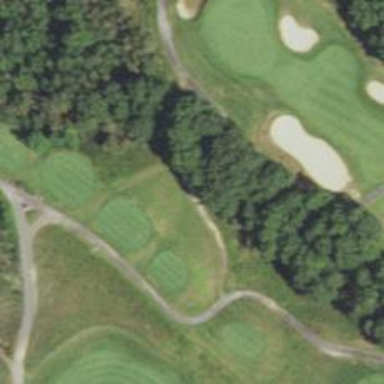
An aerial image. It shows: Golf cartpath that is also road path.